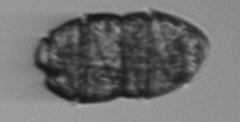
Label: Margalefidinium